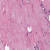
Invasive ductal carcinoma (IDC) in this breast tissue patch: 0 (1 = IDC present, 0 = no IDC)